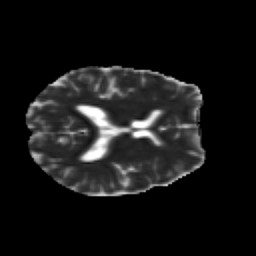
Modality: MD
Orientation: axial
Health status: healthy
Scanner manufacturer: siemens
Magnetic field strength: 3 T
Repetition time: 7.6 s
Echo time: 0.092 s